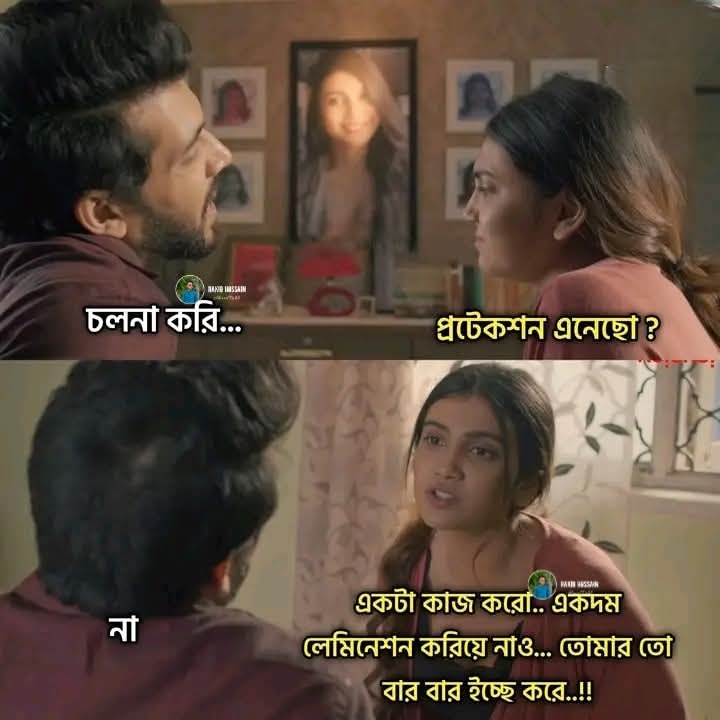
Text: চলনা করি...
প্রটেকশন এনেছো?
না
একটা কাজ করো.. একদম
লেমিনেশন করিয়ে নাও... তোমার তো বার বার ইচ্ছে করে..!!
Label: Non Hate